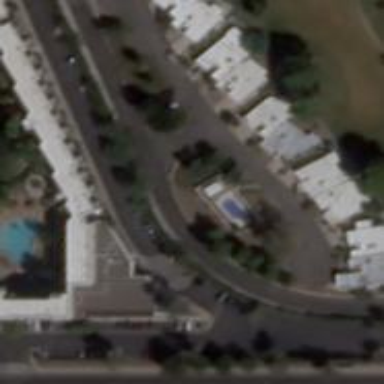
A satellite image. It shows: Driveway.